Question: I want to create a CSS grid (without using any external library) where I have two columns. The first column contains one box. The second column contains two boxes.
The box in the first/left column shall have the height of the two boxes (respecting margin bottom accordingly). Have a look at the following graphic - the red box represents the unwanted behaviour, the green the wanted one.

First of all: Is this possible without using any JavaScript (like calculating the sum of the two right boxes and dynamically setting height of left box)?
And if yes, how can I most effectively realize this using CSS? And how can I assure that this also works on mobile devices like tablets and smartphones? I want to avoid using a table.
I always get confused with 'position', 'display' and 'float' when trying to achieve this. But this is what I have tried so far but the problem is that I set the height of the left box statically.
The 'display: inline-block; width: 40%; min-width: 420px' is my try to keep it responsive.
# CSS
'''
.box-layout {
display: inline-block;
width: 40%;
float: left;
outline: 1px solid #C3C3C3;
padding: 10px 20px;
margin: 0 10px;
background-color: #FAFAFA;
min-width: 420px;
}
.left-box {
min-height: 440px;
}
'''
HTML
'''
<div class="box-layout left-box">
<h1>Left large box</h1>
</div>
<div class="box-layout right-box right-box-first">
<h1>Right first box</h1>
</div>
<div class="box-layout right-box right-box-second">
<h1>Right second box</h1>
</div>
'''
<URL>.
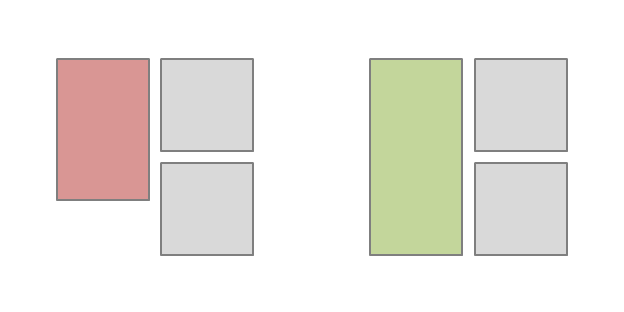
Answer: If you want to achieve this with only using CSS, I'd recommend to use a parent container
'''
.container{
width:1024px;
margin:0 auto;
height:440px;
}
'''
Here is a <URL>
At this point, you need to decide the height of these boxes. And if you want height dynamic, as far as I know you should use JS, like this;
'''
$(document).ready(function(){
var height = $(window).height();
var leftBoxHeight = height;
var rightBoxHeight = height / 2 - 20;
$('.left-box').css('height', leftBoxHeight + 'px');
$('.right-box').css('height', rightBoxHeight + 'px');
});
'''
And here is my second <URL>
Hope this helps.